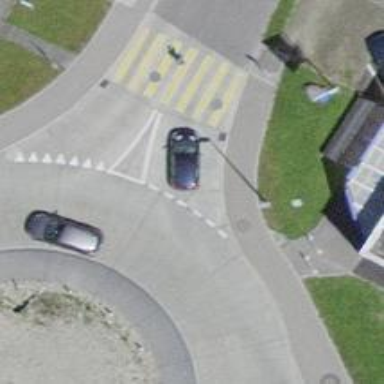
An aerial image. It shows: Secondary road around roundabout.